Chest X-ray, PA view. Patient: 23 years old, sex F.
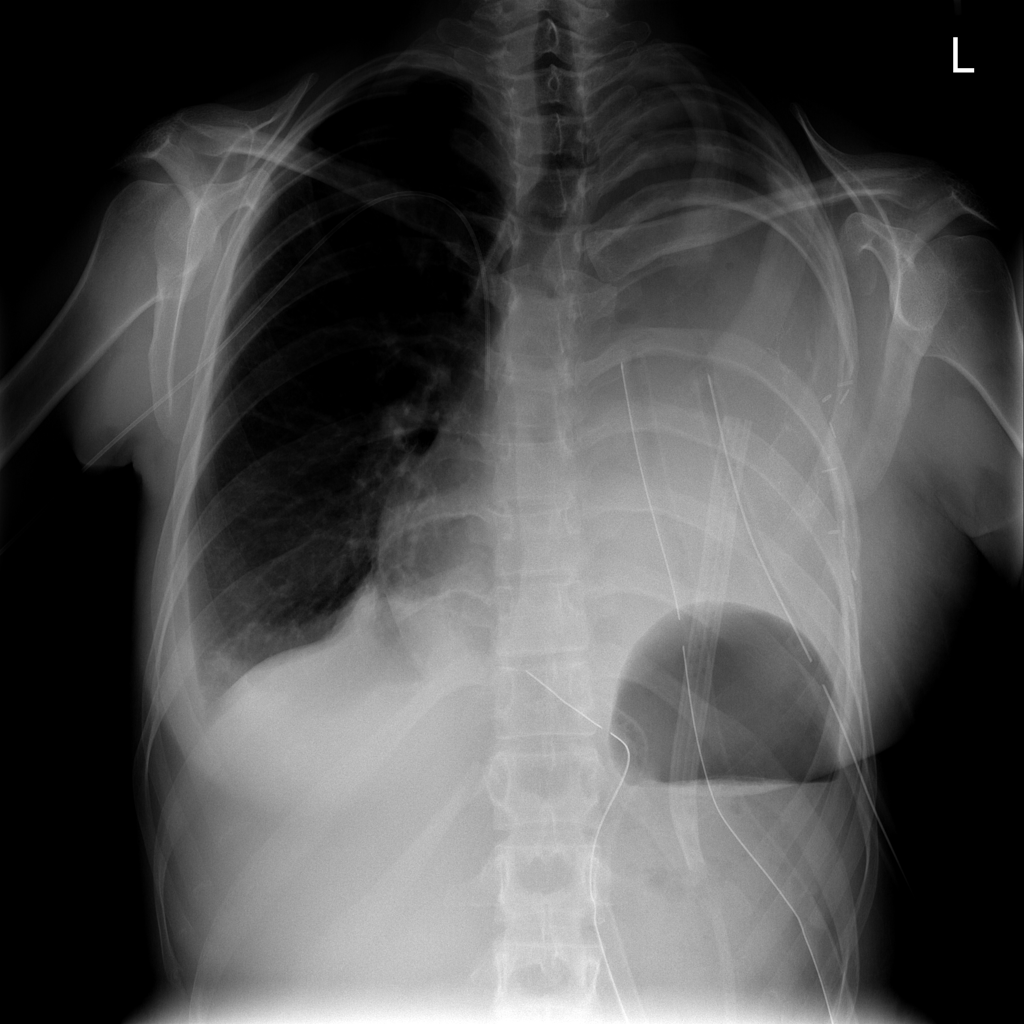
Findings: Consolidation